Question: I made a design in simulink to implement PID using embedded matlab function.
My function is :
'''
function [u,integral,previous_error] = fcn(Kp,Td,Ti,error,previous_error1,integral1)
dt = 1;
Ki= Kp/Ti;
Kd=Kp*Td;
integral = integral1 + error*dt; % integral term
derivative = (error-previous_error1)/dt; % derivative term
u = Kp*error+Ki*integral+Kd*derivative; % action of control
previous_error=error;
%integral=integral;
end
'''
This is how my model looks:(a part of the entire model)

I am getting the following error :
'''
Simulink cannot solve the algebraic loop containing 'pid_block1/MATLAB Function' at time 2.2250754336053813E-8 using the TrustRegion-based algorithm due to one of the following reasons: the model is ill-defined i.e., the system equations do not have a solution; or the nonlinear equation solver failed to converge due to numerical issues.
To rule out solver convergence as the cause of this error, either
a) switch to LineSearch-based algorithm using
set_param('pid_block1','AlgebraicLoopSolver','LineSearch')
b) reducing the ode45 solver RelTol parameter so that the solver takes smaller time steps.
If the error persists in spite of the above changes, then the model is likely ill-defined and requires modification.
'''
Any idea, why am I getting it?
Should i use global variables for 'integral' and 'previous_error' here?
Thanks in advance.
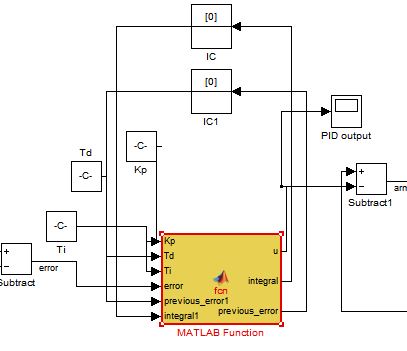
Answer: Erm.. Unless there is a specific reason why you need it in this form, I would strongly recommend replacing your MATLAB Function block with Simulink blocks such as:
1. Gain blocks for Kp, KI, and KD
2. Sum blocks for all addition and subtraction
3. Derivative block for derivative
4. Integrator block for integration
etc....
I've found that Algebraic loop problems are really hard to get rid of and are usually just best to avoid. The method I suggest above can be used for most any controller type and has worked quite nicely for me in the past.
If the issue is neatness, you can always create your own "PID controller" subsystem or library part.
Let me know if you need some more detail or a diagram on how you might do this.